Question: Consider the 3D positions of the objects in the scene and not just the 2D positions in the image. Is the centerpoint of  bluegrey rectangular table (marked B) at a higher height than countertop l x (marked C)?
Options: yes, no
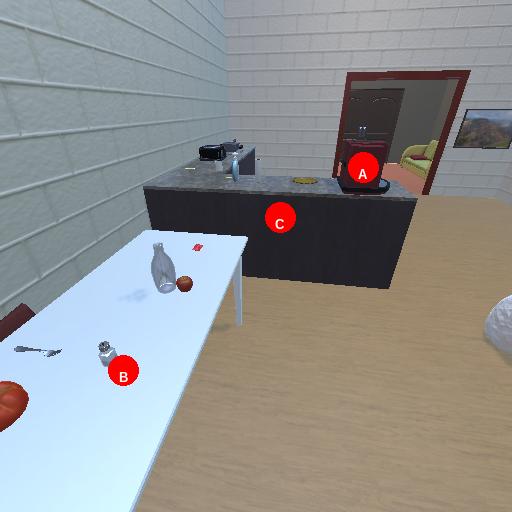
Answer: yes